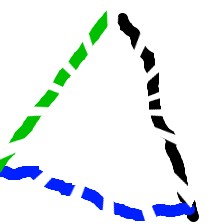
Shape: triangle